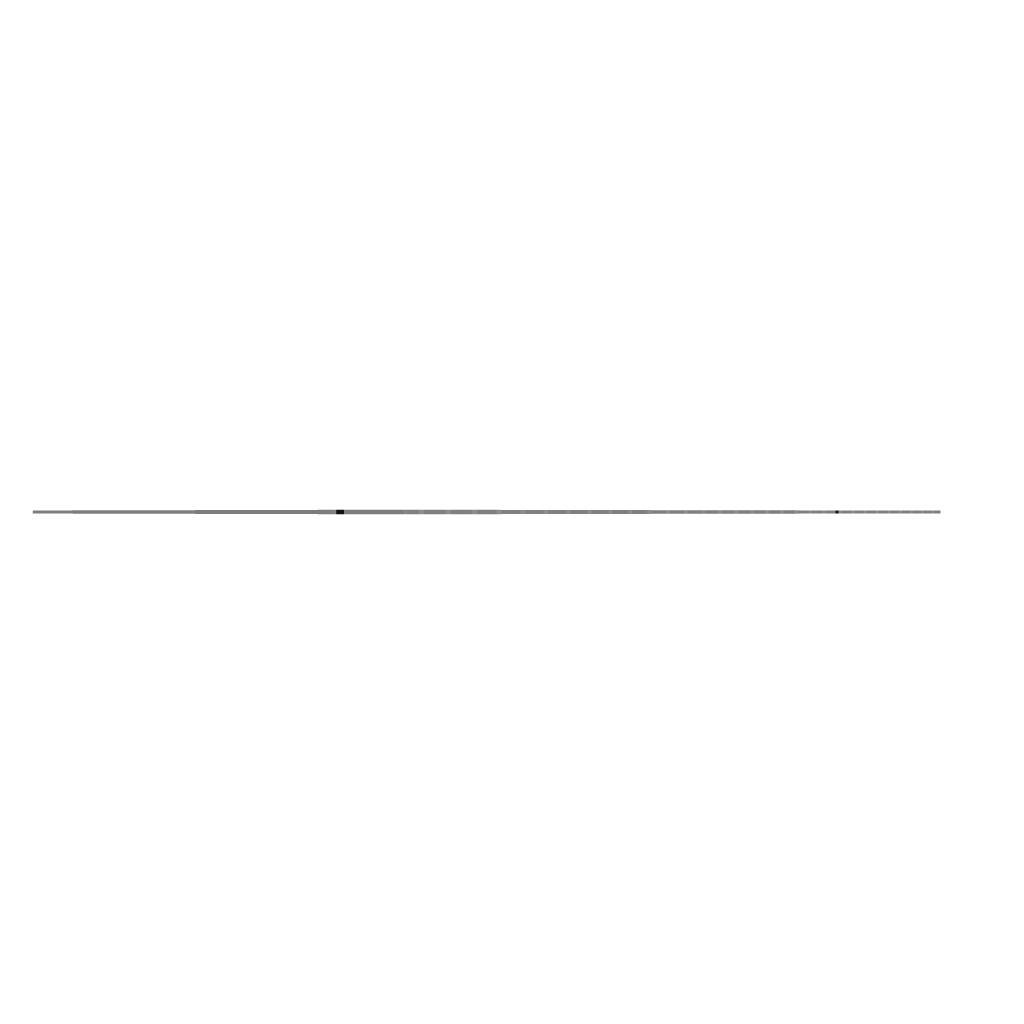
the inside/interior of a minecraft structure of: Minnesota Vikings Logo